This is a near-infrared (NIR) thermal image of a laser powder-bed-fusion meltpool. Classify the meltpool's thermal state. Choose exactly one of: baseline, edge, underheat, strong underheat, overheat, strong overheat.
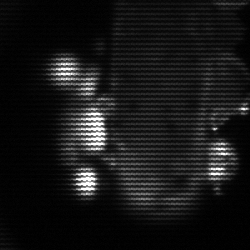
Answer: strong underheat